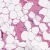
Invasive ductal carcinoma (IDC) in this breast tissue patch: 0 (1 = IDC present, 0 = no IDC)